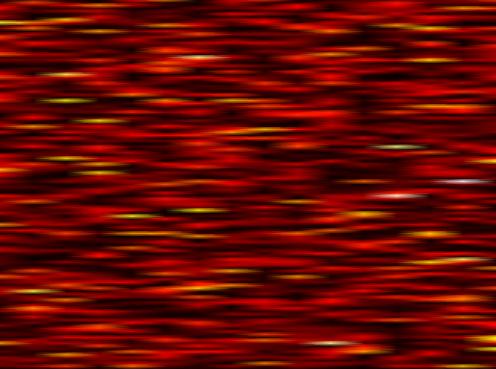
Label: UFMC